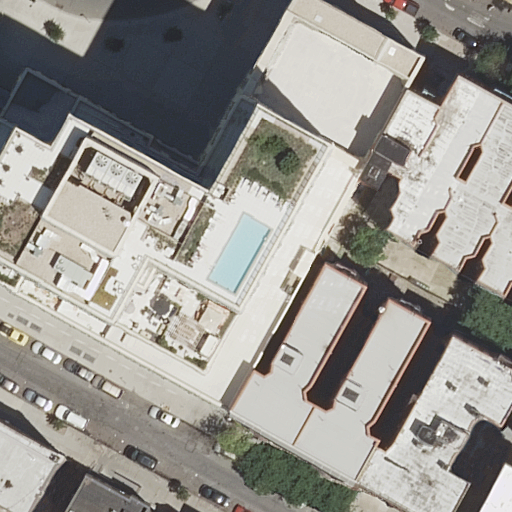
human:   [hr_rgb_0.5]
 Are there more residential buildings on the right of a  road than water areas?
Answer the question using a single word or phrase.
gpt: yes

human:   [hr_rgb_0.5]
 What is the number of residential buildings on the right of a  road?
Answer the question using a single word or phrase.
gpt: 5

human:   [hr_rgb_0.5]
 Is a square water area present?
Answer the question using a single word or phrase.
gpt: no

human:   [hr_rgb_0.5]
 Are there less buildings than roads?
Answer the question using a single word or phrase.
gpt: no

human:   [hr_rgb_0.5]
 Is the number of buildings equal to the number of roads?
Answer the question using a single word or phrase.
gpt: no

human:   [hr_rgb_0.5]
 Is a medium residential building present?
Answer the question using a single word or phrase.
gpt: yes

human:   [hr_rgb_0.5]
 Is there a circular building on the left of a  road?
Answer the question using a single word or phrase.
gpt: no

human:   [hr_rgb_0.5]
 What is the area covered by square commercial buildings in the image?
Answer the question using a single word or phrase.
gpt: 0m2

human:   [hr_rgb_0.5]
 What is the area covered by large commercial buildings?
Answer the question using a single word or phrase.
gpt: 0m2

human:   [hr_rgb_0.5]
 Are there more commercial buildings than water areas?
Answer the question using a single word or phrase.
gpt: no

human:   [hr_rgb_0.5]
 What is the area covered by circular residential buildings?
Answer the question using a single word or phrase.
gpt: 0m2

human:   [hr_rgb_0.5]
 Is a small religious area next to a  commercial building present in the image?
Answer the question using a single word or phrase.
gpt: no

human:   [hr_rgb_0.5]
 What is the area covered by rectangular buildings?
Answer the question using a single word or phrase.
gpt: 73m2

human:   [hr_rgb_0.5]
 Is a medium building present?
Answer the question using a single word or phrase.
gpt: yes

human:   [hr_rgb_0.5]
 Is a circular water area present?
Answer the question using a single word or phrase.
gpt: no

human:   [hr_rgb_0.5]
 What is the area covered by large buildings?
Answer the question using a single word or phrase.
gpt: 5560m2

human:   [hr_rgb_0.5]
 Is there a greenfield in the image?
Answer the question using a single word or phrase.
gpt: no

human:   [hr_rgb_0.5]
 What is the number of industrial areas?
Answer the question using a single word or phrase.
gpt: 0

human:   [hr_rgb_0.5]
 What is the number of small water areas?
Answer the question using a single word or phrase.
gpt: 0

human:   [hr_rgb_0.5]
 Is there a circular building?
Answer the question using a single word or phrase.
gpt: no

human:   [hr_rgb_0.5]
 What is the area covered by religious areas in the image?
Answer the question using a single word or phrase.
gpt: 0m2

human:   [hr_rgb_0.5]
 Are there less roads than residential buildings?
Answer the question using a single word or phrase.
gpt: yes

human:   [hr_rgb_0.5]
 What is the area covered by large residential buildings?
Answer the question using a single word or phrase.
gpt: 5560m2

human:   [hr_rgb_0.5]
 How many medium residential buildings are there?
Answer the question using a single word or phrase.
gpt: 2

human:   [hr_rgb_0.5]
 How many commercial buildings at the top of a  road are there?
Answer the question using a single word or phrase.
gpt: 0

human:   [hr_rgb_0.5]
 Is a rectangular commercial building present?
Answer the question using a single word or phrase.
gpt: no

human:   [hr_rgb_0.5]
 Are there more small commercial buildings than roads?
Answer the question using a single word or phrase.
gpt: no

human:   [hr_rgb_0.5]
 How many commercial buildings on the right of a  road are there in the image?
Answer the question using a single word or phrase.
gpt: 0

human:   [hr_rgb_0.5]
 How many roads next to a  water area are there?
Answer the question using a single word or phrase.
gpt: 0

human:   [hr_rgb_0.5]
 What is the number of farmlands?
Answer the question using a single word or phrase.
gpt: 0

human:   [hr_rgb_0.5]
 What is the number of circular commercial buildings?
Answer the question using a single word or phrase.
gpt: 0

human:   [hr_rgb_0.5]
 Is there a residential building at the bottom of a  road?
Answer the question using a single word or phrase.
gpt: yes

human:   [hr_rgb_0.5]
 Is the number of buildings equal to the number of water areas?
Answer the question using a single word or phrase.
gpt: no

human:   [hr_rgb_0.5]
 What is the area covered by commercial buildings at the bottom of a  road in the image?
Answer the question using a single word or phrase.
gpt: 0m2

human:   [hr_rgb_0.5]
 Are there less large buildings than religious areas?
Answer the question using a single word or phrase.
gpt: no

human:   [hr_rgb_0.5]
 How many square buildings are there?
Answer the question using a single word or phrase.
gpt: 0